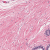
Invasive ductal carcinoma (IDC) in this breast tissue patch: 0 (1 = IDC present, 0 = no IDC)